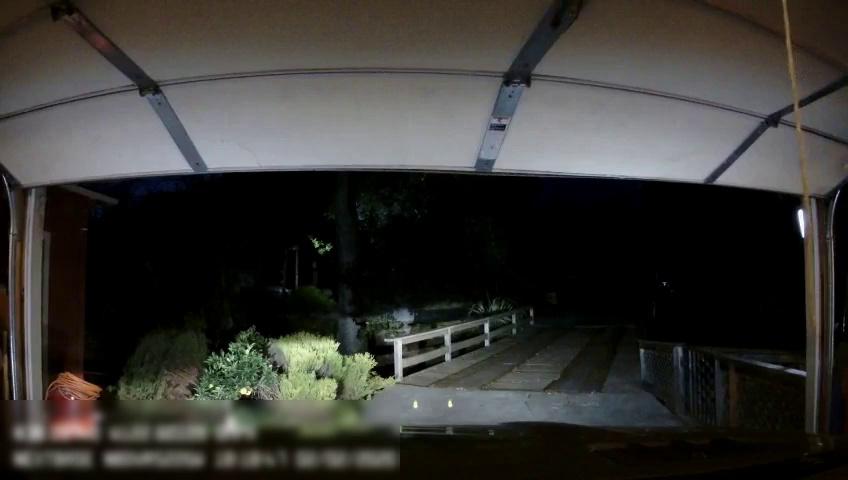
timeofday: Night
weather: Other
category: Drivable Space
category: Drivable Space